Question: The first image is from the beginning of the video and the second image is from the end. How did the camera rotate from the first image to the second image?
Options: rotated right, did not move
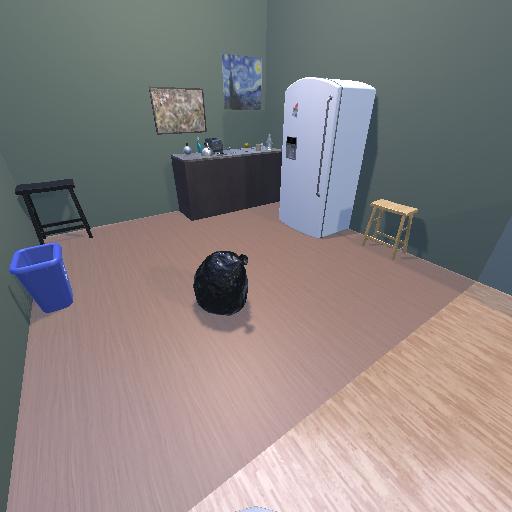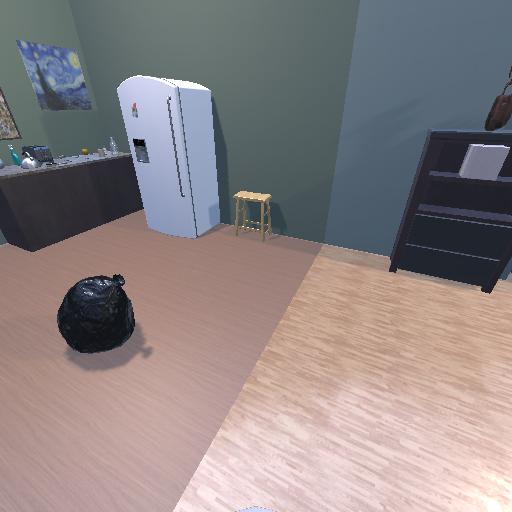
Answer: rotated right